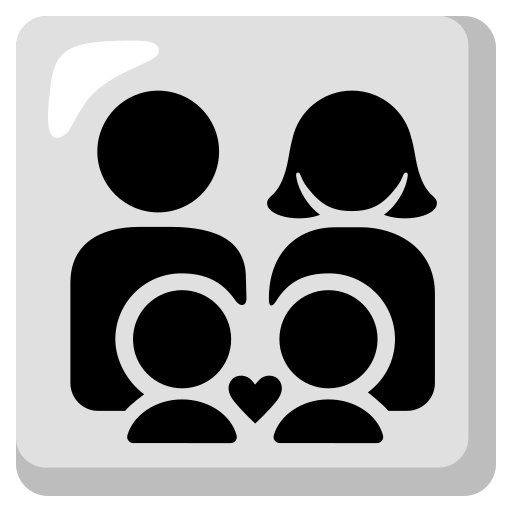
Emoji: 👨‍👩‍👦‍👦